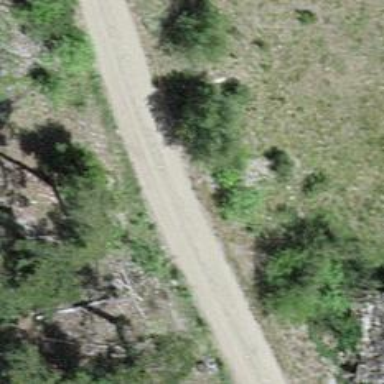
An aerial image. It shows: Gravel track with grade3 tracktype.